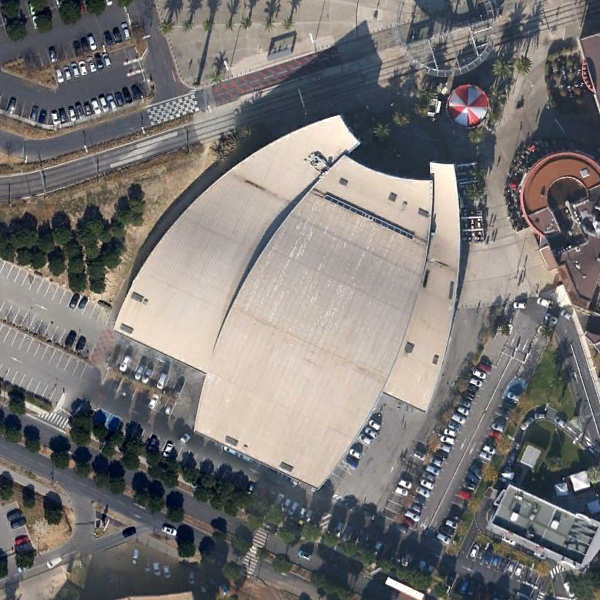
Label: Center